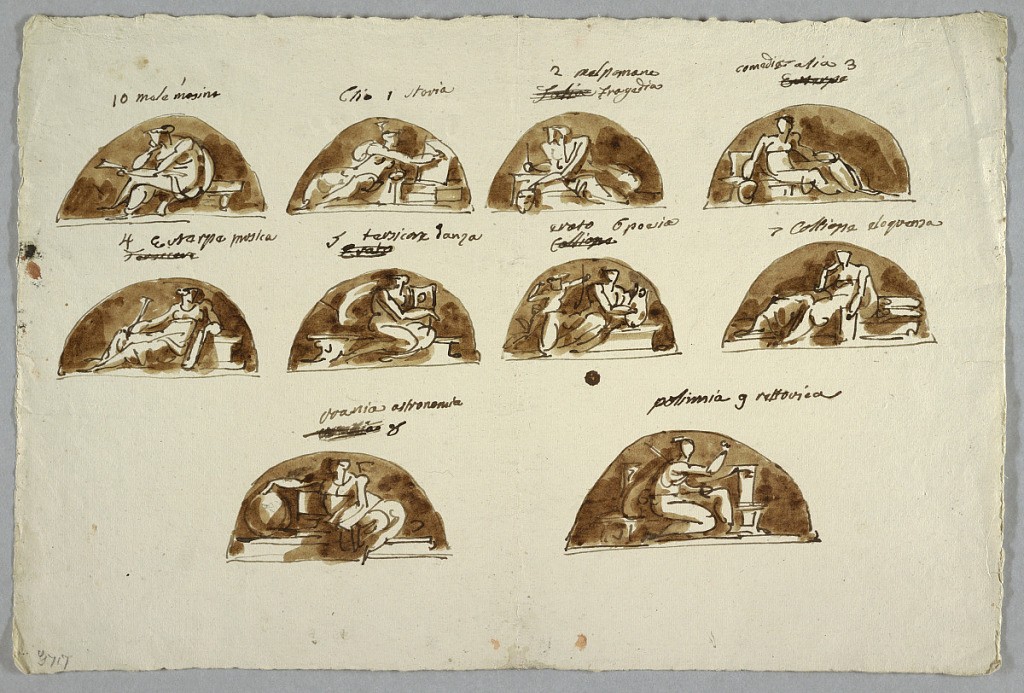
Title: Ten Lunettes with Muse and Mnemosine
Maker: Felice Giani, Italian, 1758–1823
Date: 1805
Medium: Pen and brown ink, brush and brown wash over traces of graphite on cream laid paper
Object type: Drawing
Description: Each woman is seated, top row, at left: Mnemosyne shown in profile turned toward left reading. Right centre: Tragedy holding a theatrical mask and something indistinct; Right: Comedy holding a mask: Central row: left: Music; with trumpet and a book(?); Left center: Dance holding a book(?). / right center Love poetry; playing lyre, Cupid aims the bow at the woman. right: Eloquence; holding a book. Bottom left: Astronomy, with a sphere. right: Rhetoric; with a mace and raised right hand; Reverse: Five outlined lunettes.